Question: I am trying to print out a 2 dimentional array in a messagedialog using JOptionPane. I am supposed to create a method that converts the array to a string using a for-loop. I have tried a lot, but it doesn't seem to get the logic working as i want it to. This is what i have so far.
'''
public static String toString(int[][] array) {
String res = "{";
for (int i = 0; i < array.length; i++) {
for (int j = 0; j <array[i].length; j++) {
res += array[i][j];
if(j < array.length-1) {
res += ",";
}
if (i < array.length-1) {
res += "}";
}
}
}res += "}";
return res;
}
'''
Main class:
'''
import javax.swing.JOptionPane;
import arrays.Integer2dArrays;
public class Exercise4b {
public void testArray(int[][] array) {
String message = "";
message += "toString: " + Integer2dArrays.toString( array ) + "
";
message += "elements: " + Integer2dArrays.elements( array ) + "
";
message += "max: " + Integer2dArrays.max( array ) + "
";
message += "min: " + Integer2dArrays.min( array ) + "
";
message += "sum: " + Integer2dArrays.sum( array ) + "
";
message += "average: " + String.format( "%1.2f", Integer2dArrays.average( array ) ) + "
";
JOptionPane.showMessageDialog( null, message );
}
public static void main(String[] args) {
Exercise4b e4b = new Exercise4b();
int[][] test1 = {{1,2,3,4},{-5,-6,-7,-18},{10,9,8,7}};
int[][] test2 = {{1,2,3,4,5,6},{-7,-8,-9},{2,5,8,11,8},{6,4}};
e4b.testArray(test1);
e4b.testArray(test2);
}
}
'''
The end result should look like this:

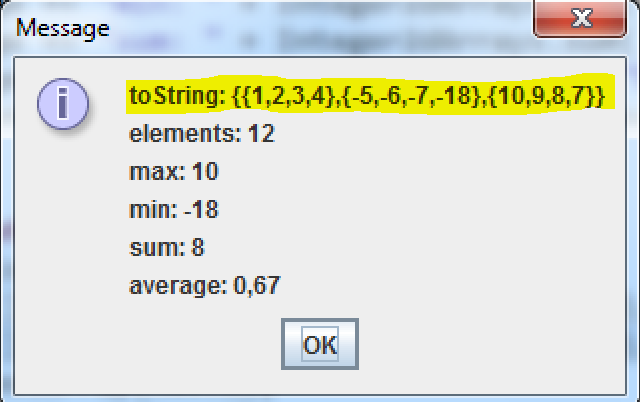
Answer: The common logic you are missing is the
'''
if (i > 0)
res += ",";
'''
So to get it correctly your method toString should be like this:
'''
public static String toString(int[][] array) {
String res = "{";
for (int i = 0; i < array.length; i++) {
if (i > 0)
res += ",";
res += "{";
for (int j = 0; j <array[i].length; j++) {
if (j> 0)
res += ",";
res += array[i][j];
}
res += "}";
}
res += "}";
return res;
}
'''